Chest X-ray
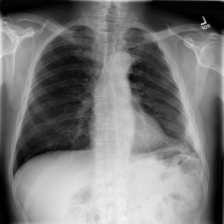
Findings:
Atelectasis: negative
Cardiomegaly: negative
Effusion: negative
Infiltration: positive
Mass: negative
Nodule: negative
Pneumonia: negative
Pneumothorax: negative
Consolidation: negative
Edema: negative
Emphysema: negative
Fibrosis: negative
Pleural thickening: positive
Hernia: negative